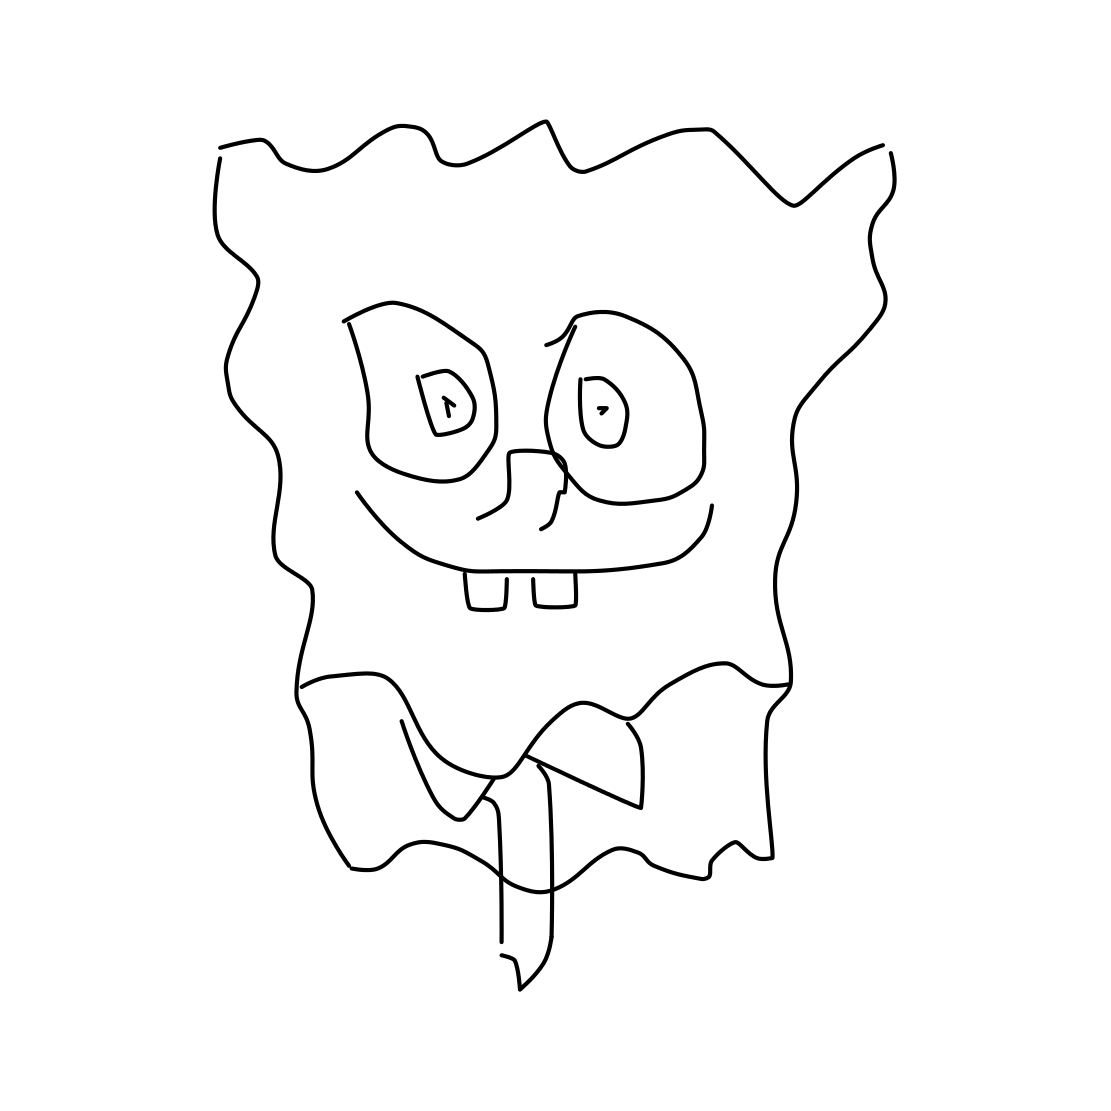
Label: sponge bob